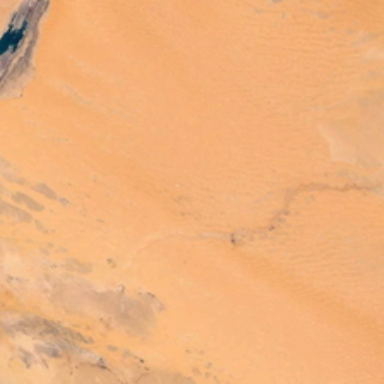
It is a piece of yellow desert .